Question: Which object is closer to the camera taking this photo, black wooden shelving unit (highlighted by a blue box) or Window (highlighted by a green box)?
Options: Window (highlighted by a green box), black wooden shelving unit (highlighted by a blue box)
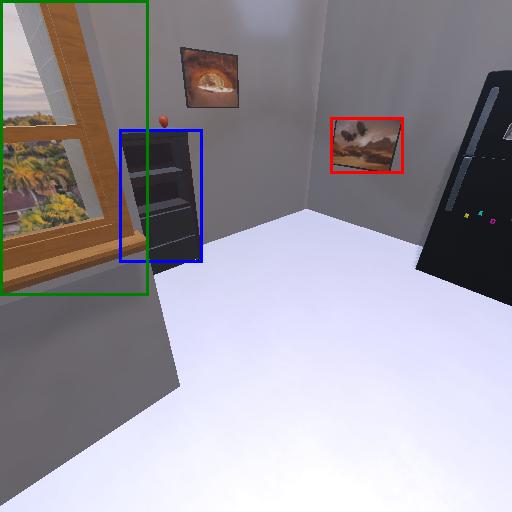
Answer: Window (highlighted by a green box)